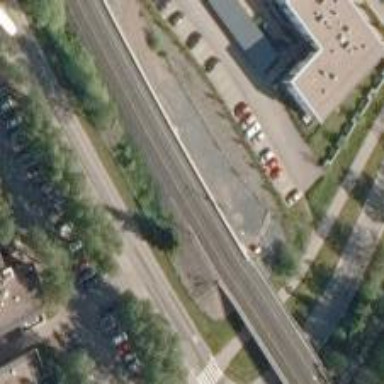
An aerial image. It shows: Railway signal supported by catenary mast.